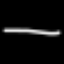
Label: line